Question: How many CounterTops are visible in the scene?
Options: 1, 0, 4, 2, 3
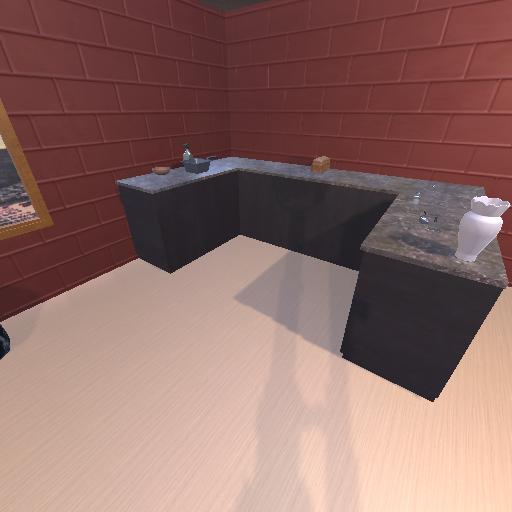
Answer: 1